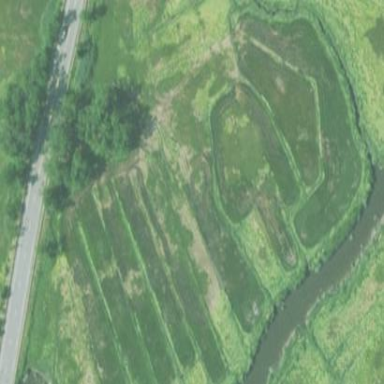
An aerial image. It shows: Farmland with saltmarsh hay crops.